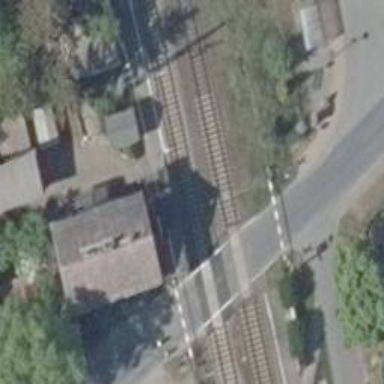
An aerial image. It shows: Railway track with electrified contact lines. This is siding track.